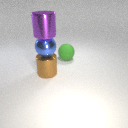
large brown metal cylinder in front of large green rubber sphere